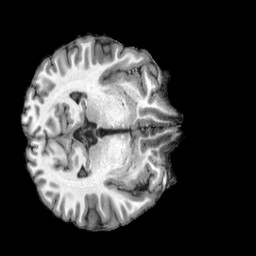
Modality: T1w
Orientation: axial
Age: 18
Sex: male
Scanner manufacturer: siemens
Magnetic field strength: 3 T
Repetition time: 2.5 s
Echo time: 0.00222 s